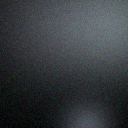
Screen state: off